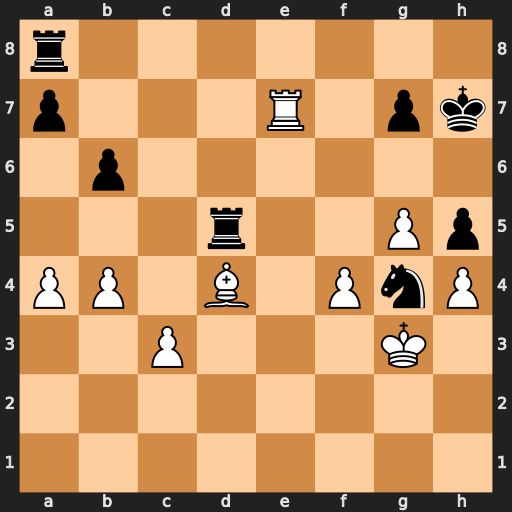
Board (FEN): r7/p3R1pk/1p6/3r2Pp/PP1B1PnP/2P3K1/8/8
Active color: w
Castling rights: -
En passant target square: -
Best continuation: Rxg7+ Kh8 Rxa7+ Rxd4 Rxa8+